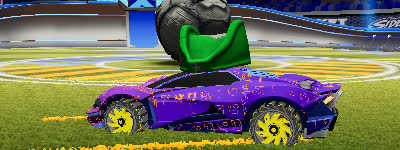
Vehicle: werewolf